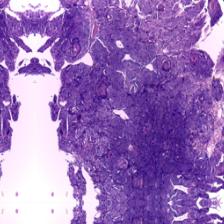
Diagnosis: OSCC